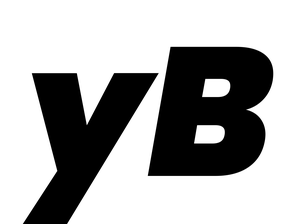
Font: Poppins-BlackItalic